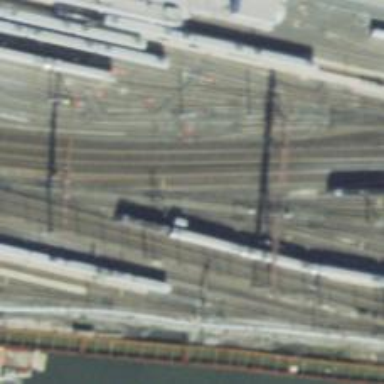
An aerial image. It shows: Rail yard with electrified contact lines for the trains.